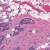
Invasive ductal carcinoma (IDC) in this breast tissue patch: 1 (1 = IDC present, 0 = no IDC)